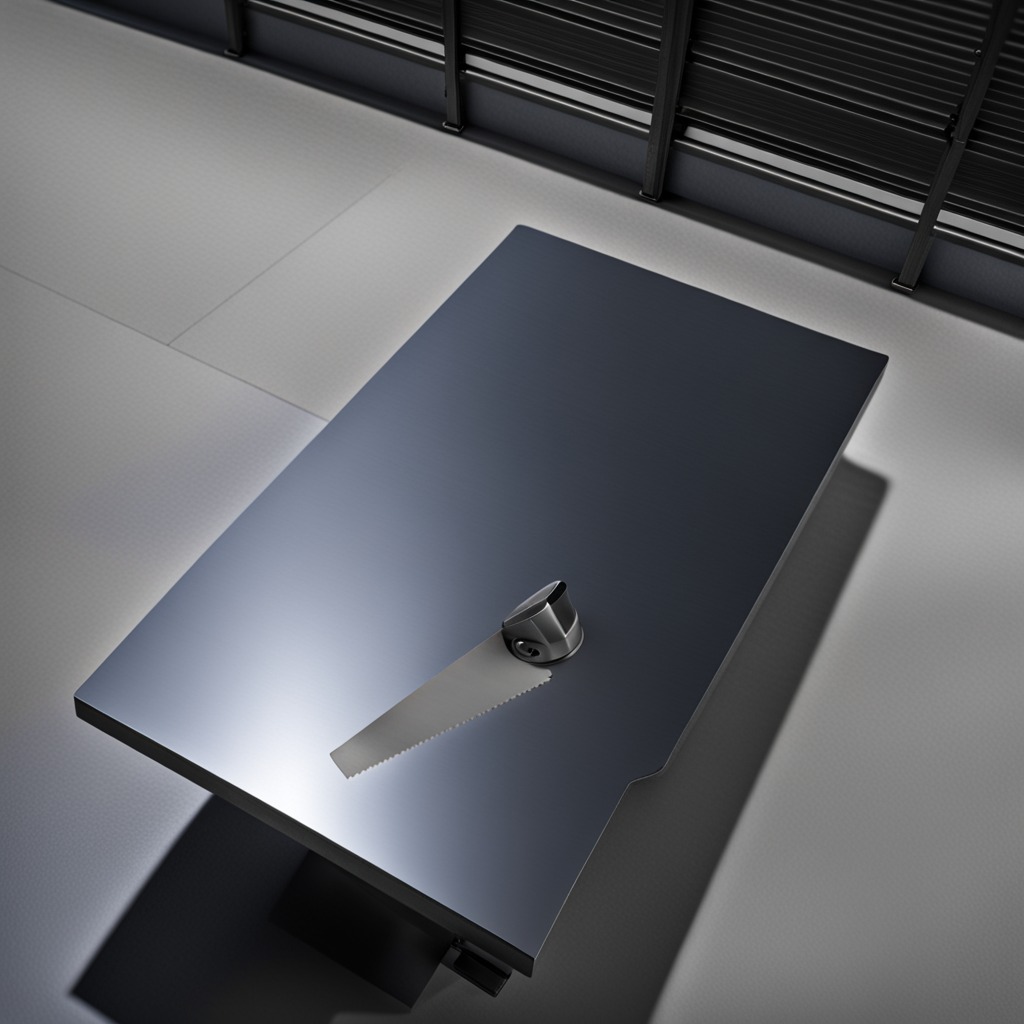
A metal saw is lying on the tabletop in the evening.